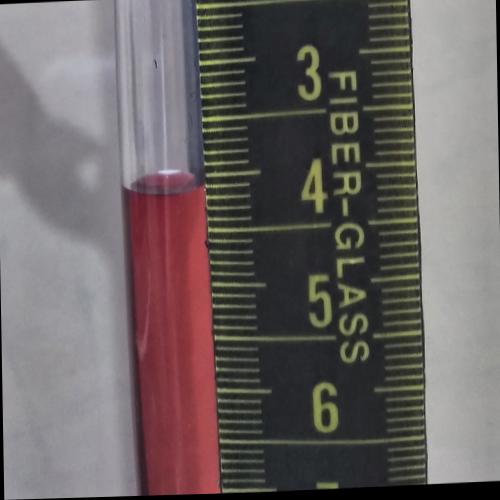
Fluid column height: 4.1 cm